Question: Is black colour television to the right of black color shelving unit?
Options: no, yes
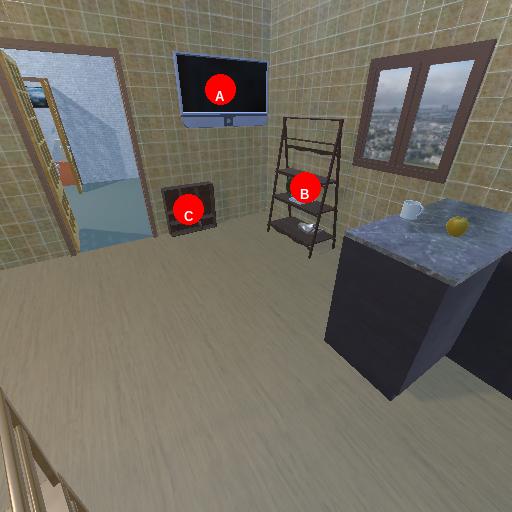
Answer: no